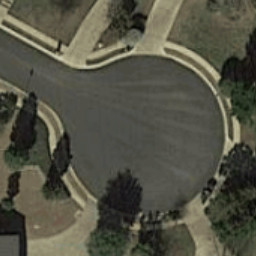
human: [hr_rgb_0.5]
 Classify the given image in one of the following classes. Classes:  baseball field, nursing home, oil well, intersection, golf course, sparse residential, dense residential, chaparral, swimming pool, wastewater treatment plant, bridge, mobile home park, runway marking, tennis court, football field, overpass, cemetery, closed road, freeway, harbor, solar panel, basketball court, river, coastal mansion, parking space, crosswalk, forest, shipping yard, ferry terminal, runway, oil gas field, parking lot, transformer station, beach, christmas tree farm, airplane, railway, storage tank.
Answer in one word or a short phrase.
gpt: closed road